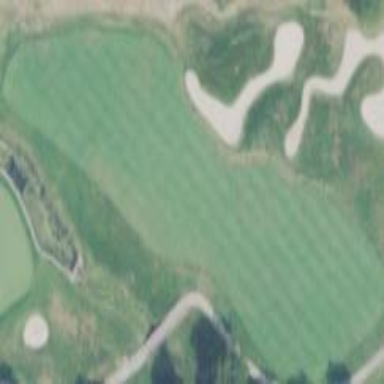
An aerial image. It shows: Golf fairway surrounded by grass.